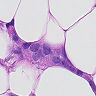
Metastatic tissue present: yes